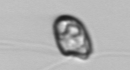
Label: flagellate_morphotype1